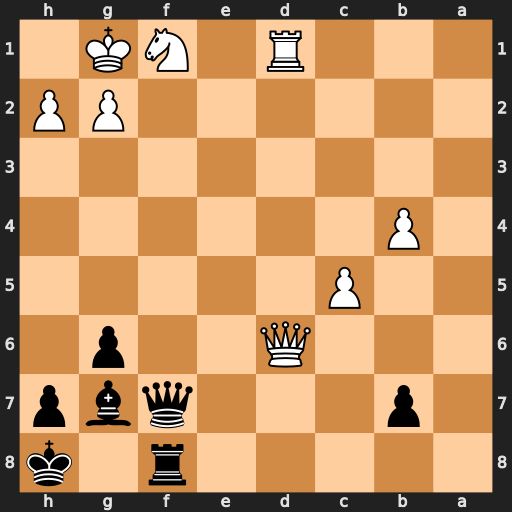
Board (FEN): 5r1k/1p3qbp/3Q2p1/2P5/1P6/8/6PP/3R1NK1
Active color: b
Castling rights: -
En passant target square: -
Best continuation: Qf2+ Kh1 Qxf1+ Rxf1 Rxf1#